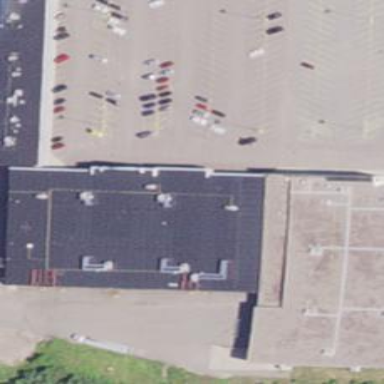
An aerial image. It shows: Retail building.